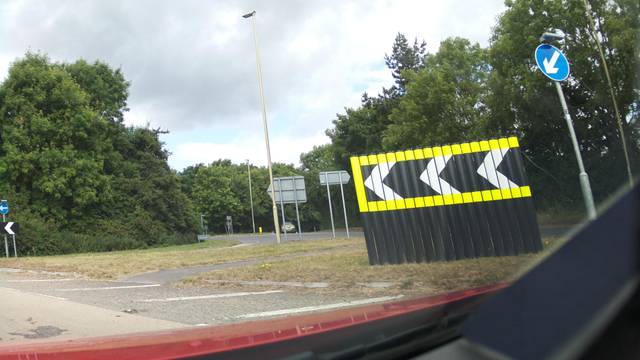
Region: United Kingdom
Coordinates: 51.266, -0.953